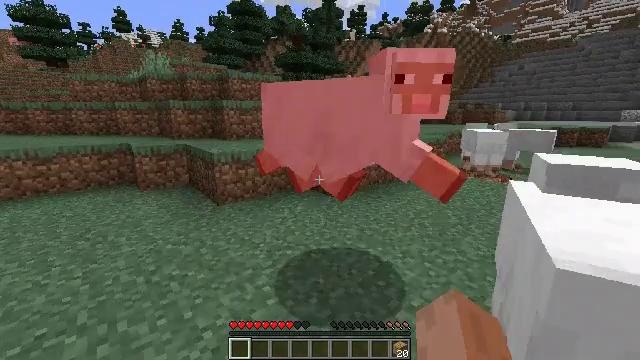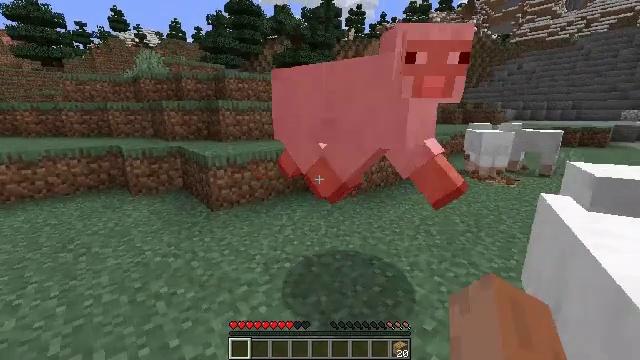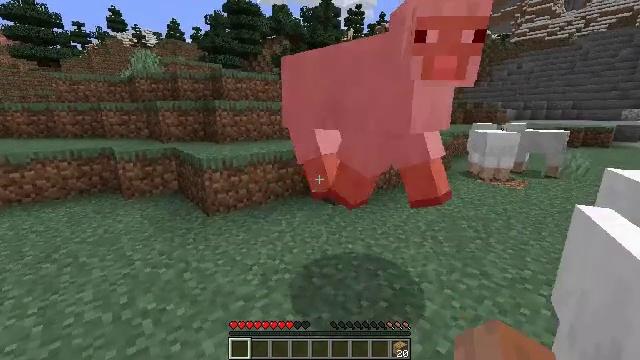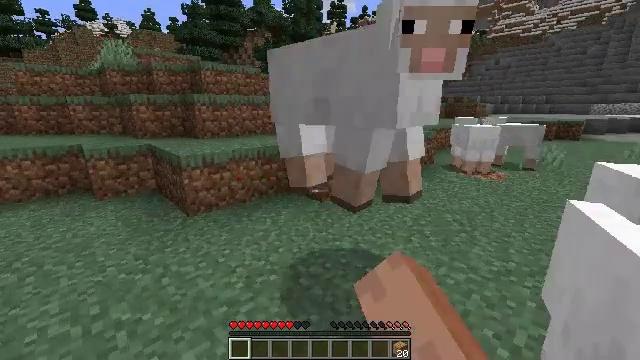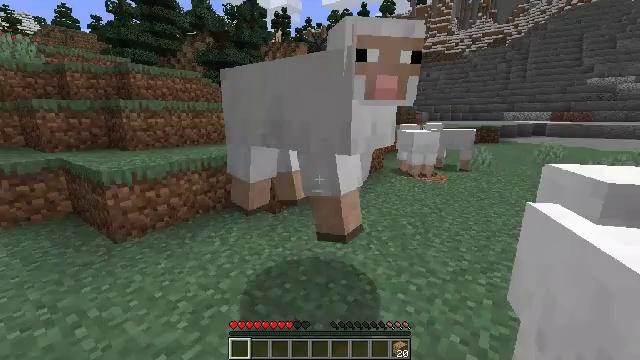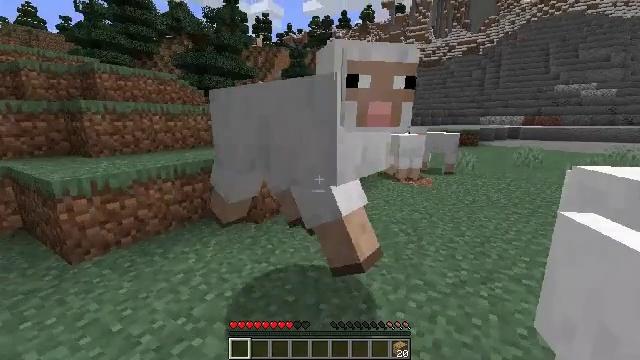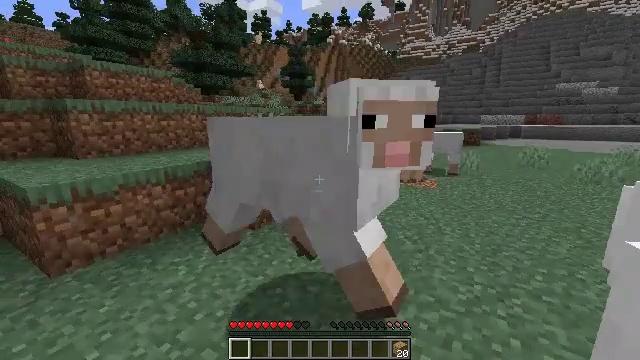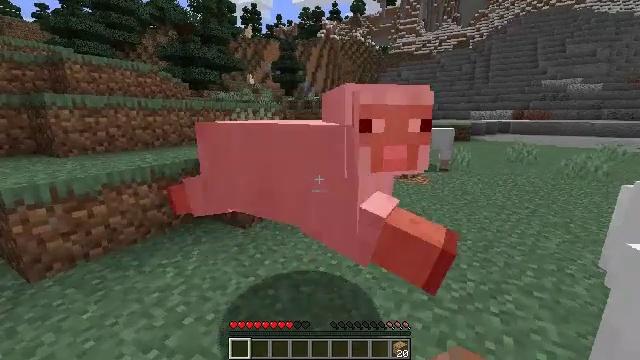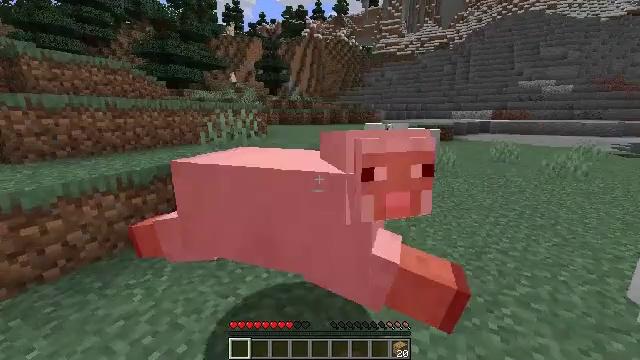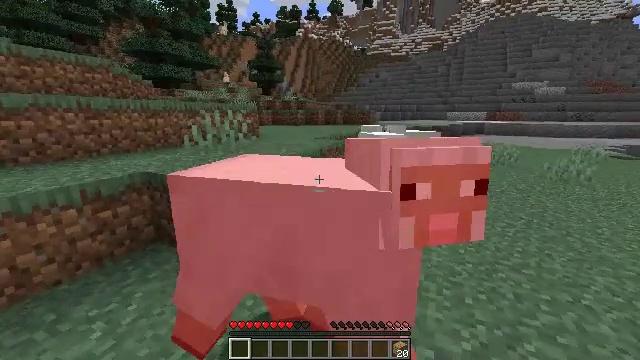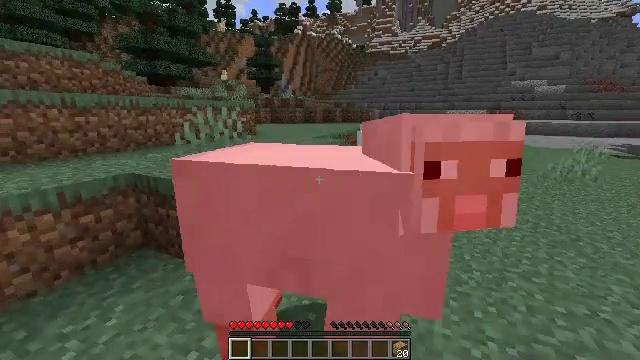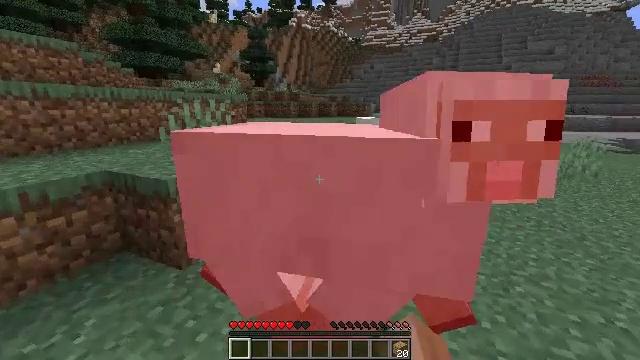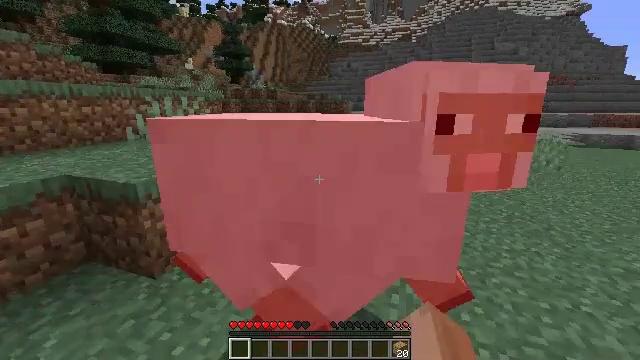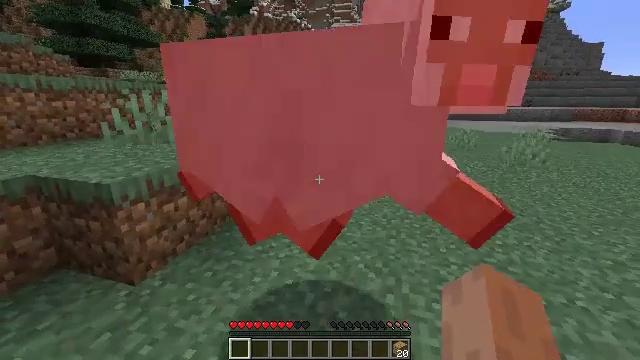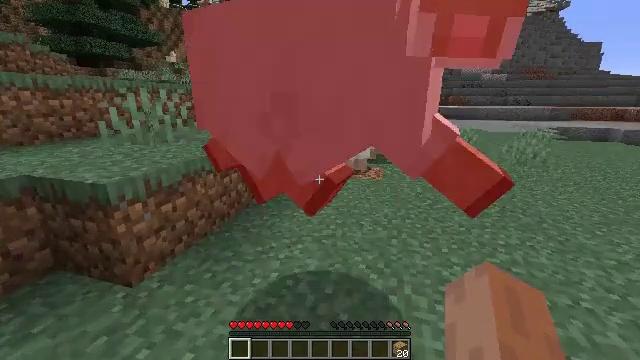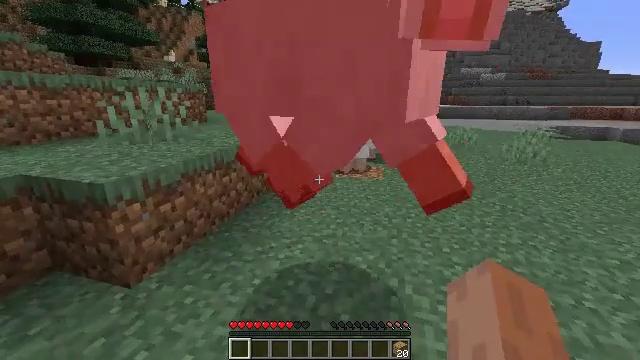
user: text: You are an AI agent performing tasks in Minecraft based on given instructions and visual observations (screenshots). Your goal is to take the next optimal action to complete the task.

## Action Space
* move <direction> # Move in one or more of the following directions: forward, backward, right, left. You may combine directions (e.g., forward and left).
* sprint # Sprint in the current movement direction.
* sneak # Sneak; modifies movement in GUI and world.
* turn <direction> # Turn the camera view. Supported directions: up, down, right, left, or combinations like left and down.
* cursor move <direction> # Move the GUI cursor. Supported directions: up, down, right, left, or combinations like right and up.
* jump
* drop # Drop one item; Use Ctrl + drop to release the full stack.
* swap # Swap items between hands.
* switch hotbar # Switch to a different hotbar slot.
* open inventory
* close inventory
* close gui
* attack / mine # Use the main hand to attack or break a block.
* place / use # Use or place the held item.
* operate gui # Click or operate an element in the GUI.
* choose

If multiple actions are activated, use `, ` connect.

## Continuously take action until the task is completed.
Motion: motion action
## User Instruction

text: Kill the sheep.
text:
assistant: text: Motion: move forward
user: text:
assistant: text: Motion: move forward, attack / mine
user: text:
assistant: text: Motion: move forward, turn right and down, attack / mine
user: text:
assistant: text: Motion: move forward, turn right and up, attack / mine
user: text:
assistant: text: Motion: move forward, turn right
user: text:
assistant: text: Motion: move forward, attack / mine
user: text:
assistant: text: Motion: move forward, turn right, attack / mine
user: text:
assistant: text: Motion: move forward, turn right, attack / mine
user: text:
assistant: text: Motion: move forward, turn right, attack / mine
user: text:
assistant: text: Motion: move forward, attack / mine
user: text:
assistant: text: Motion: move forward, turn right and down, attack / mine
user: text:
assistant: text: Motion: turn right, attack / mine
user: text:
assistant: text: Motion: turn right and down, attack / mine
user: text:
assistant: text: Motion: attack / mine
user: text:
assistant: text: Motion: attack / mine
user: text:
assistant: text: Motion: move forward, turn right, attack / mine
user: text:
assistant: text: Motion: move forward, turn right and up
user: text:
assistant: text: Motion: move forward, turn right and down, attack / mine
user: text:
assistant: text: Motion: move forward, turn down, attack / mine
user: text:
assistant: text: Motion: move forward, turn right and down, attack / mine
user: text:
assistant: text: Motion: turn right and up, attack / mine
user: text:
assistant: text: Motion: attack / mine
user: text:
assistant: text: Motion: attack / mine
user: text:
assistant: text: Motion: attack / mine
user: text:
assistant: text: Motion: turn left, attack / mine
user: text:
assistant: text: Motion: turn right and down, attack / mine
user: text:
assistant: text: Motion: turn right and down, attack / mine
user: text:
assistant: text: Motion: move forward, turn right, attack / mine
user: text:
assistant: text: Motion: move forward, turn right
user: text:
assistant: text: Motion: move forward, attack / mine